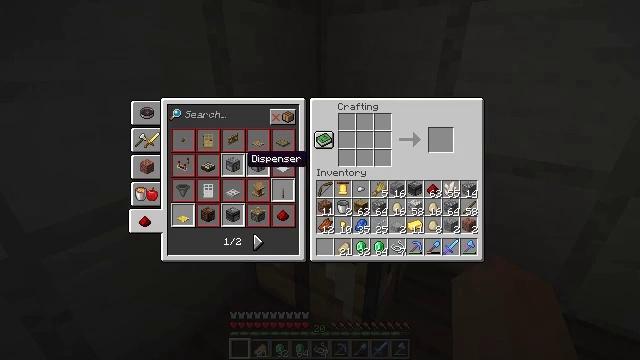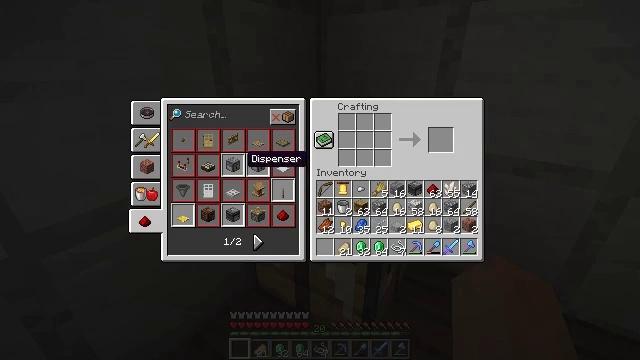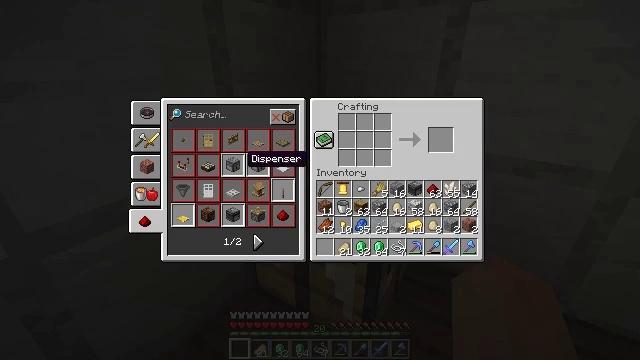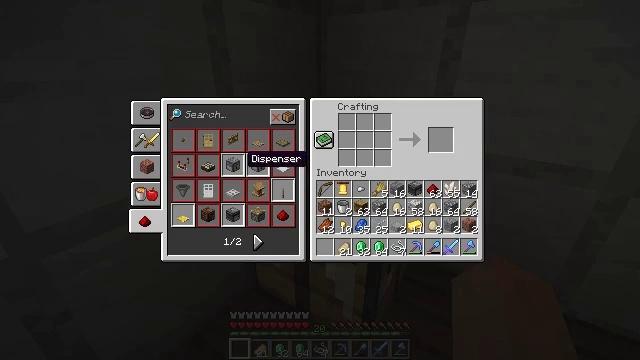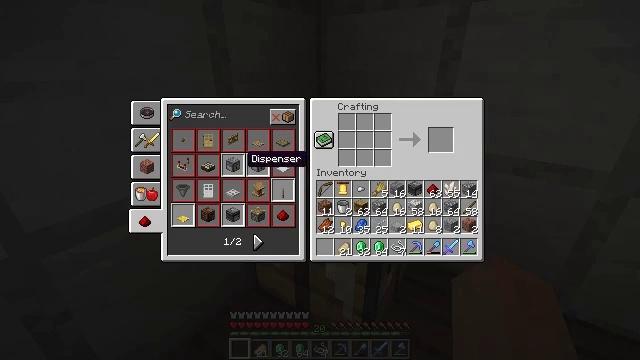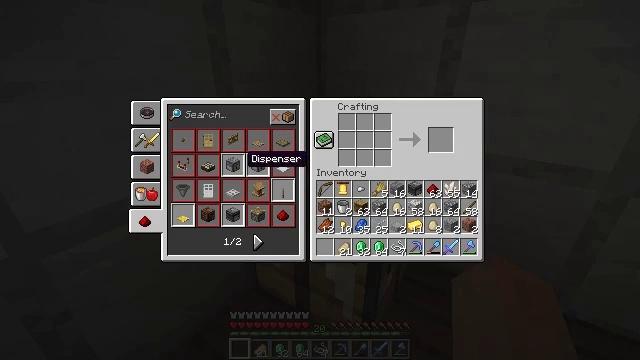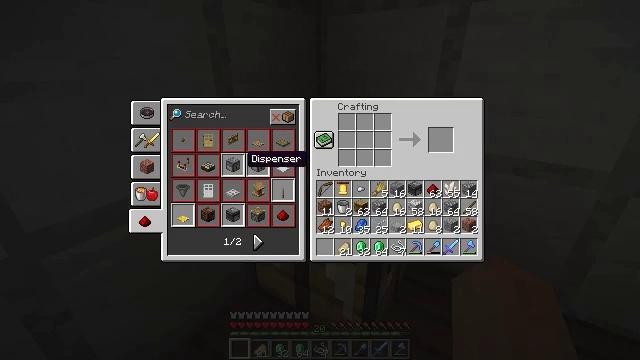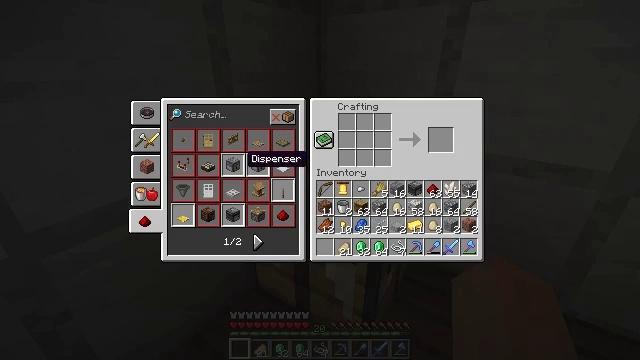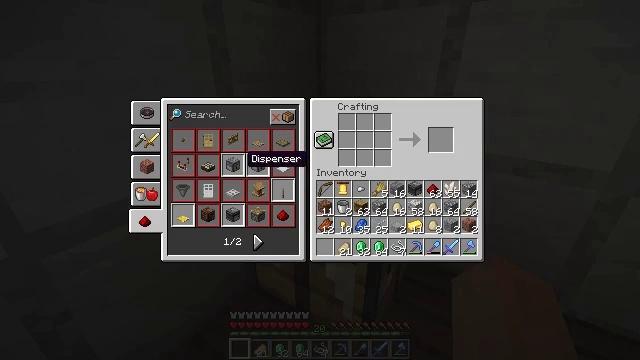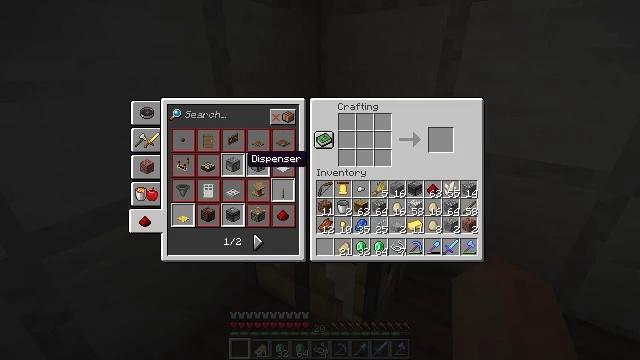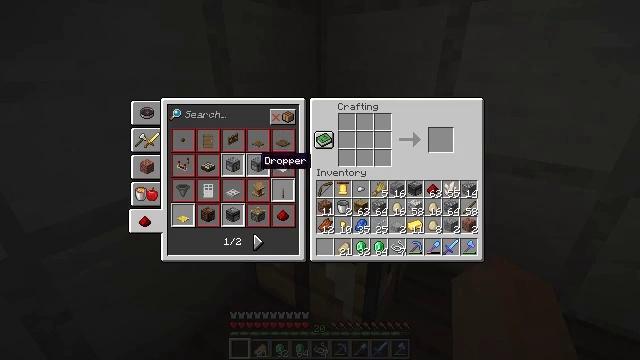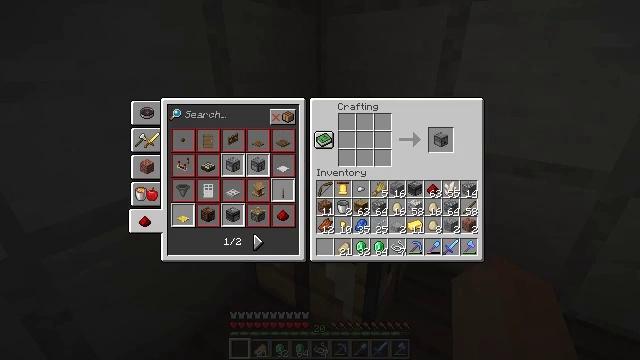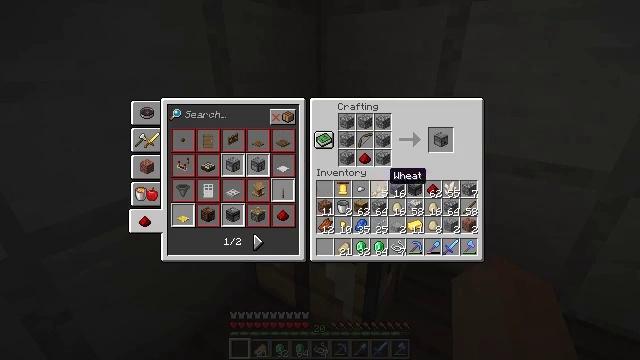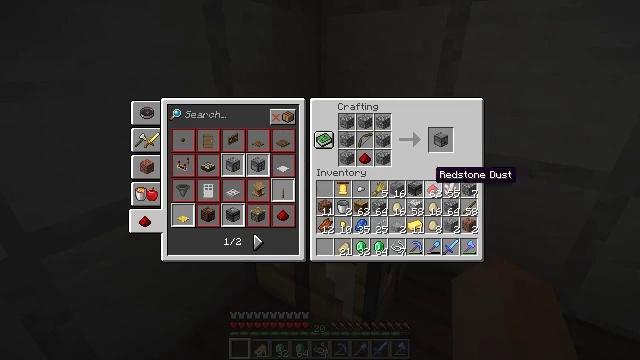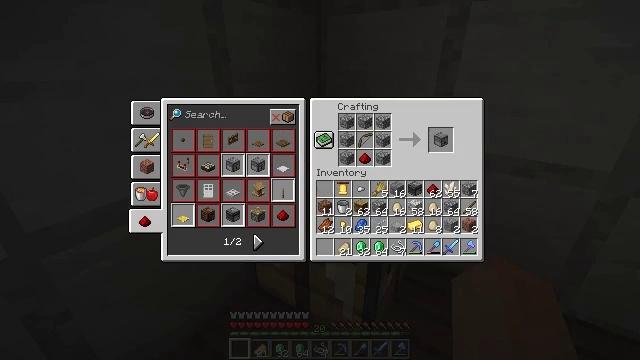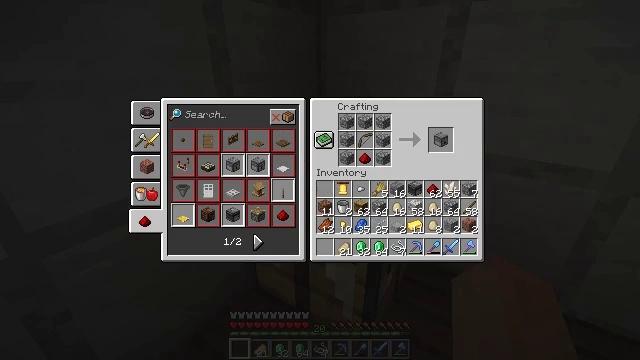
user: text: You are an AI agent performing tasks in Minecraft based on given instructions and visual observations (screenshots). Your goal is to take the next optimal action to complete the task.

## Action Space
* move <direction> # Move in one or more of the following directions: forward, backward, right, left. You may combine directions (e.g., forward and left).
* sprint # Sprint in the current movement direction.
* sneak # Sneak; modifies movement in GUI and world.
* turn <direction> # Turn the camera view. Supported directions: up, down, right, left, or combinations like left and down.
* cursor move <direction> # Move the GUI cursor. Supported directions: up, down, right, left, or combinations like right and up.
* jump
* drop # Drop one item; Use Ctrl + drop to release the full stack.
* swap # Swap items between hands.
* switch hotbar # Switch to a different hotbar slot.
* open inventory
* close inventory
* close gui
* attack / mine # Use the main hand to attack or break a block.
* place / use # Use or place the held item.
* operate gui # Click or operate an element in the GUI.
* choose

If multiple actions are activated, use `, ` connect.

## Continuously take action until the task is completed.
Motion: motion action
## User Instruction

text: Put materials in the crafting grid to craft a dispenser.
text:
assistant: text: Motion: no_op
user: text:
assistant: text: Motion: no_op
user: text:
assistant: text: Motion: no_op
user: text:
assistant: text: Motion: no_op
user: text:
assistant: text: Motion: no_op
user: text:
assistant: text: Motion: operate gui
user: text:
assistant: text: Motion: operate gui
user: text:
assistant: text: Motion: no_op
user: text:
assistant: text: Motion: no_op
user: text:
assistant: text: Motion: cursor move right
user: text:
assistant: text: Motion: cursor move right and down
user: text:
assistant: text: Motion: cursor move right
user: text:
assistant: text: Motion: cursor move right
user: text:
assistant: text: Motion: cursor move right
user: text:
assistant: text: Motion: no_op
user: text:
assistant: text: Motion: cursor move up
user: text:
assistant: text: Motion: no_op
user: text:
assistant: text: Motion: no_op
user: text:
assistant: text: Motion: no_op
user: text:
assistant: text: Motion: no_op
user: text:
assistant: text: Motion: no_op
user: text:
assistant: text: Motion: no_op
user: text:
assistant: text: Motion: no_op
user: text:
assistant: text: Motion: no_op
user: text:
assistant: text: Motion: no_op
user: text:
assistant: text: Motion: no_op
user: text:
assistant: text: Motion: no_op
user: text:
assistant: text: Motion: operate gui
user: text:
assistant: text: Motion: operate gui
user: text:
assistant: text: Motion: operate gui